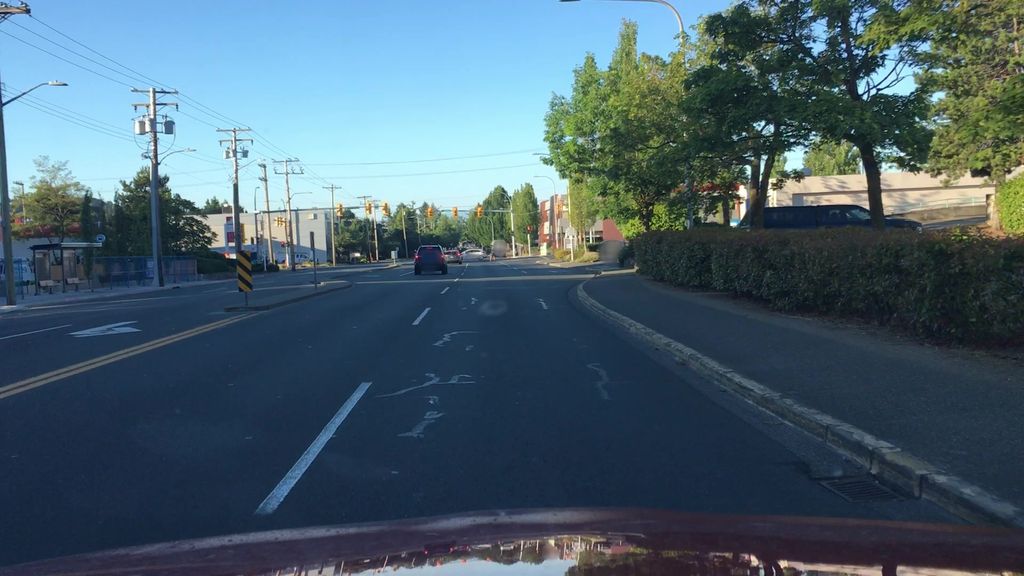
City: victoria